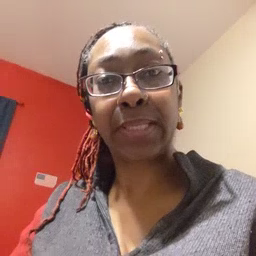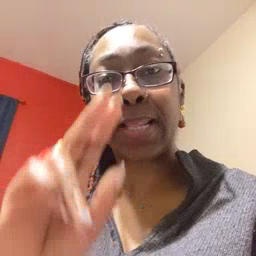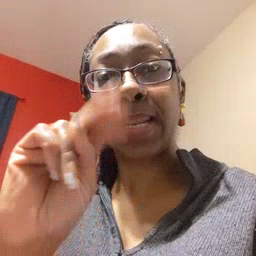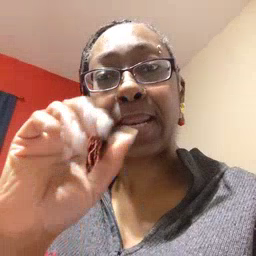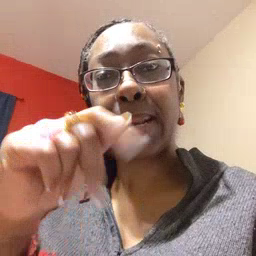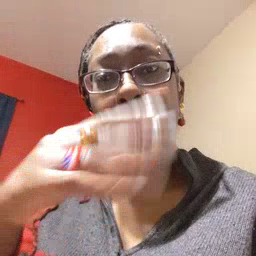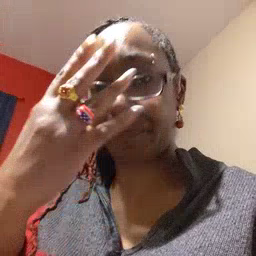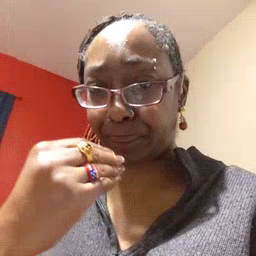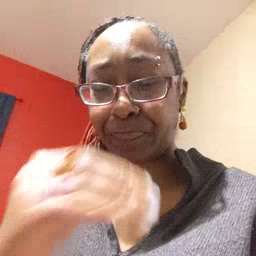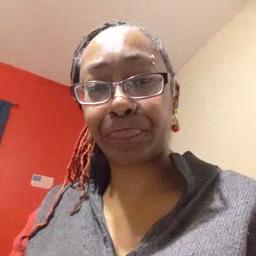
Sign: nap